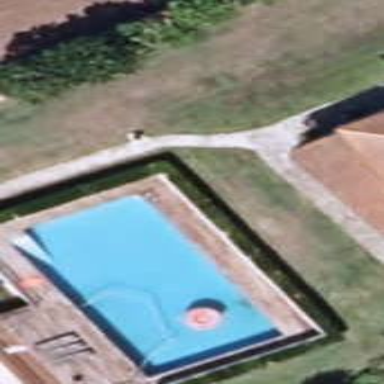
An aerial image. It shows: Swimming pool located in leisure land.